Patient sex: F
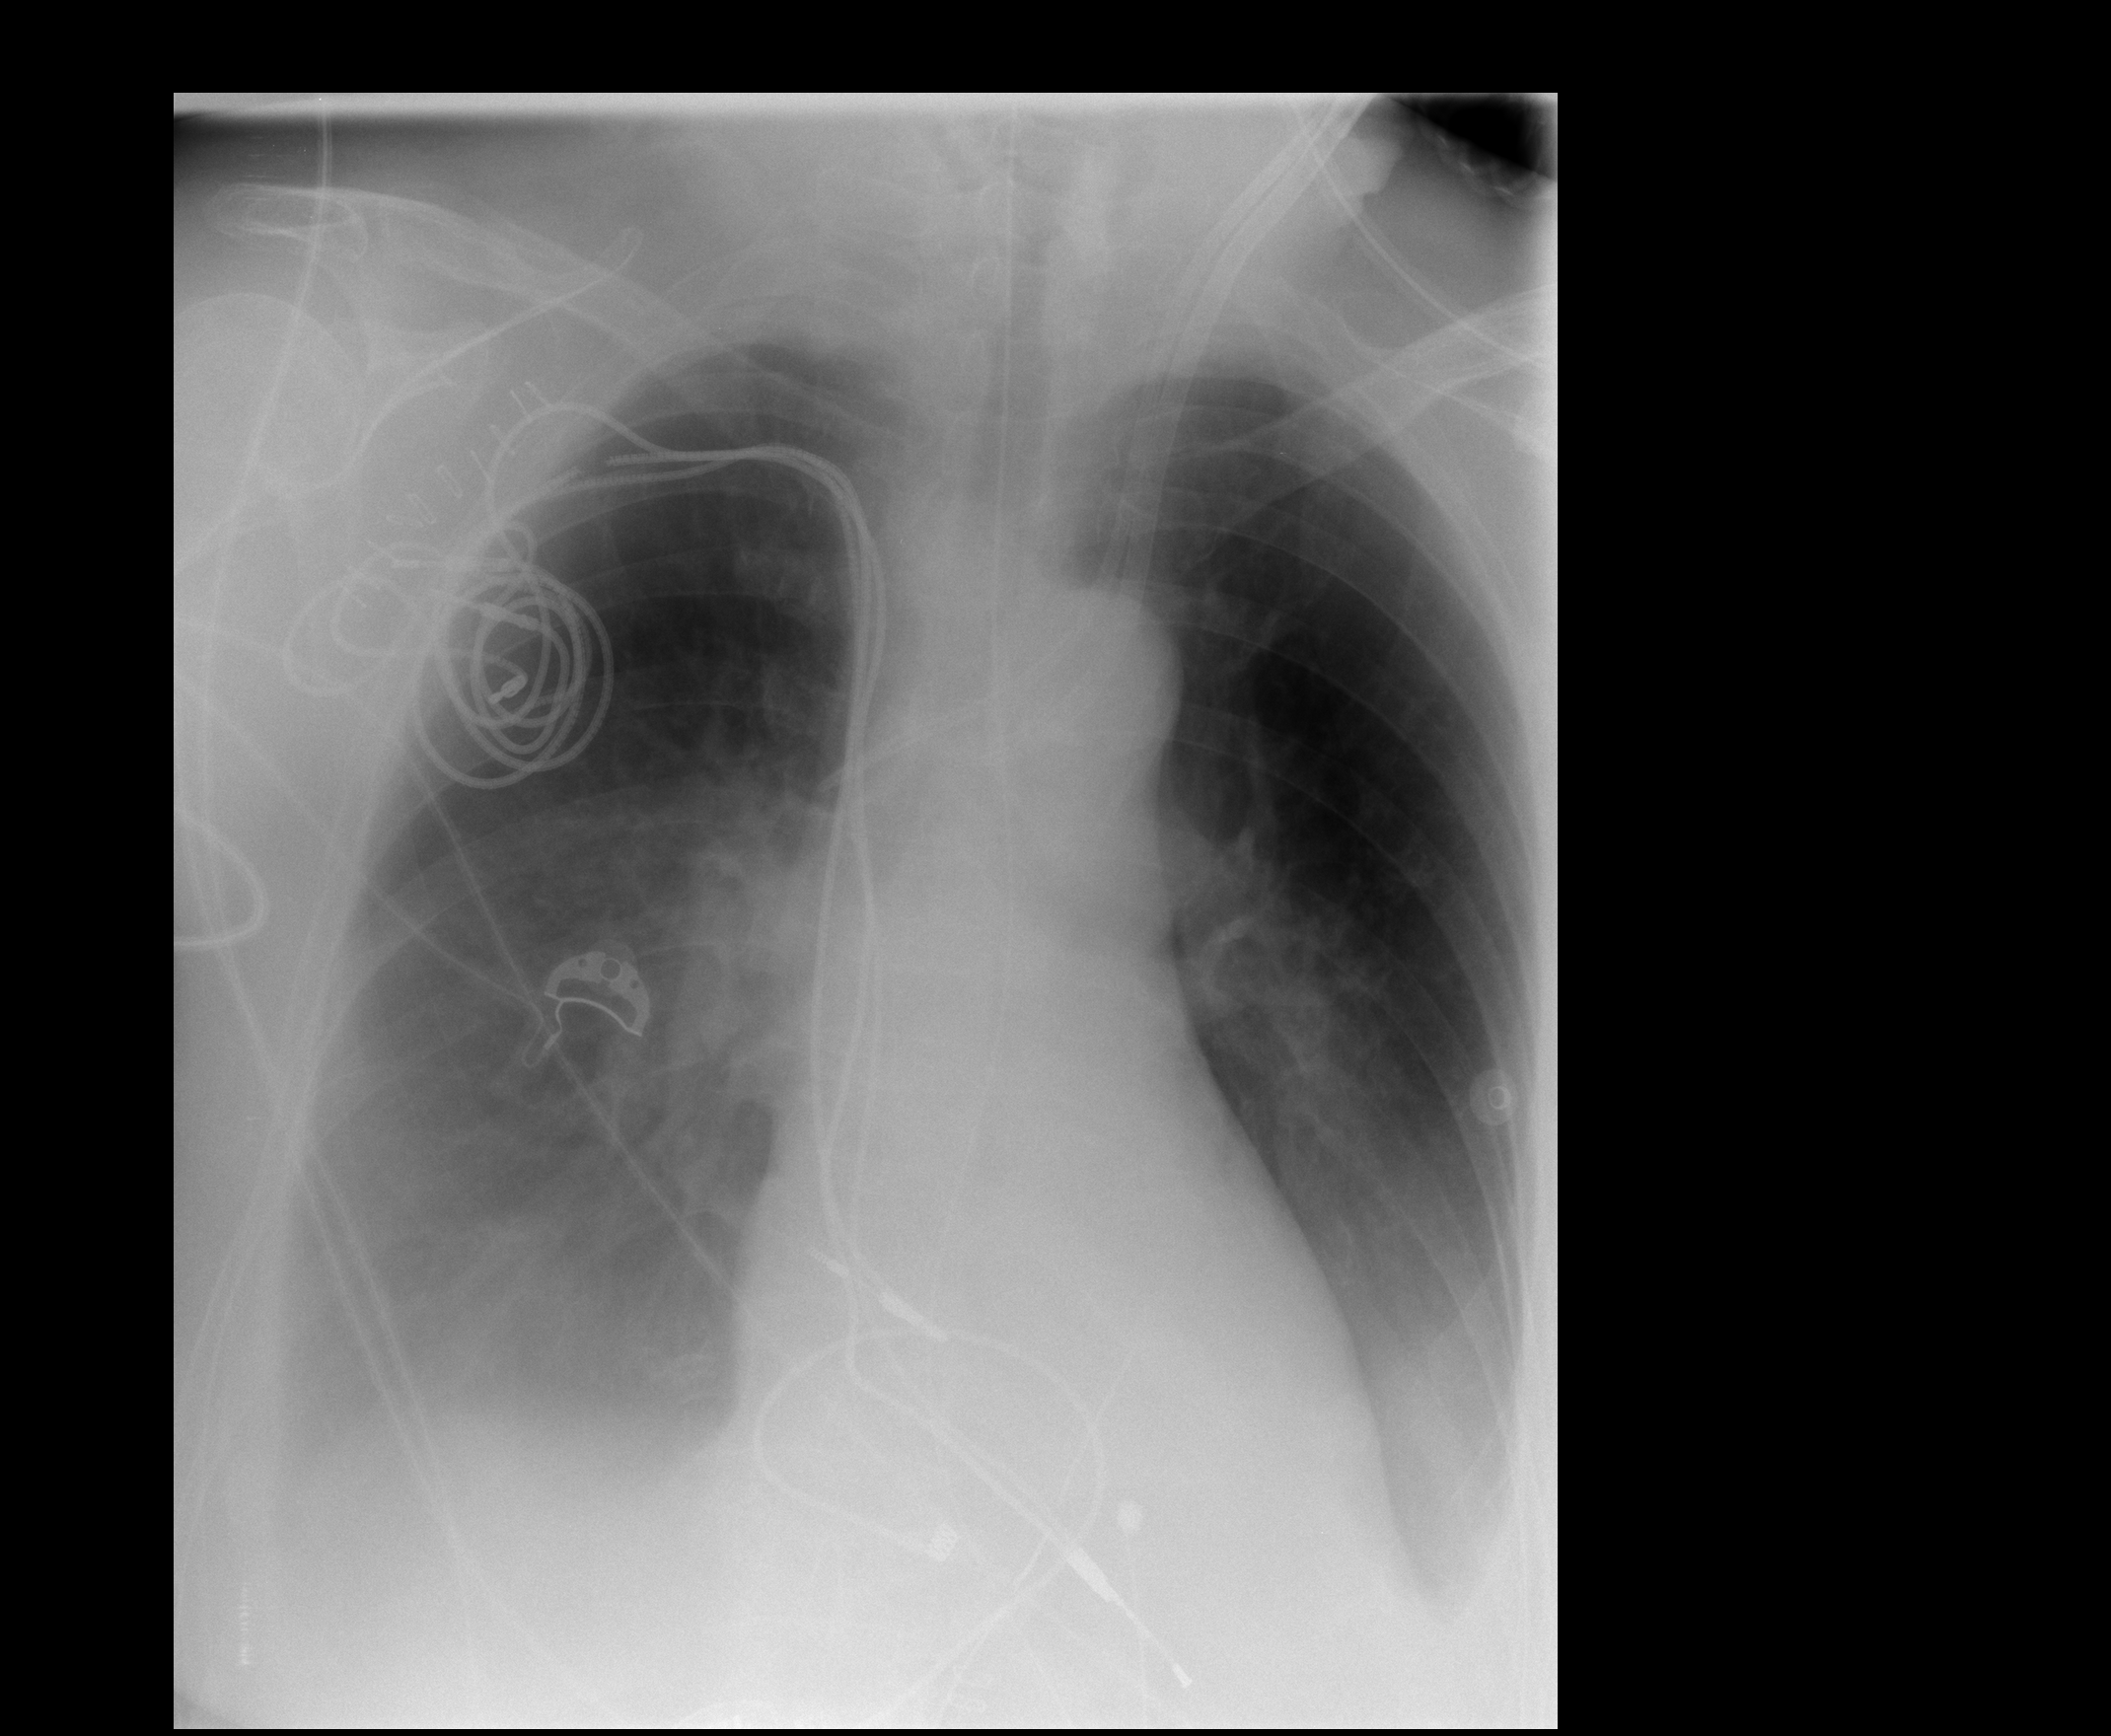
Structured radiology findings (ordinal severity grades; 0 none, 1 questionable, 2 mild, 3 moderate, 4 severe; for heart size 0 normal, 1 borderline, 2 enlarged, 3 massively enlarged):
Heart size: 0
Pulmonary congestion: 0
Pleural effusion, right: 3
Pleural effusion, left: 2
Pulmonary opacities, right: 0
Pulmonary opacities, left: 0
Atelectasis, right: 2
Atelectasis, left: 2